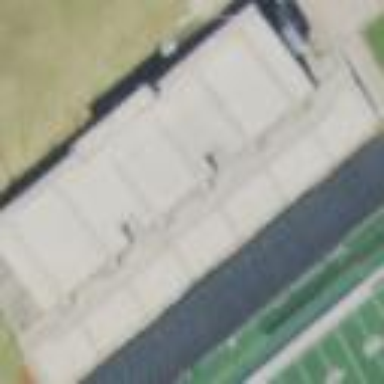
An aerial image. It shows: Bleachers on leisure land.